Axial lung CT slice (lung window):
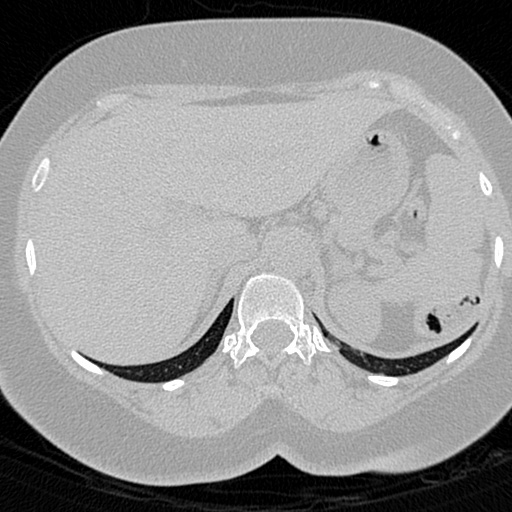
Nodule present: no